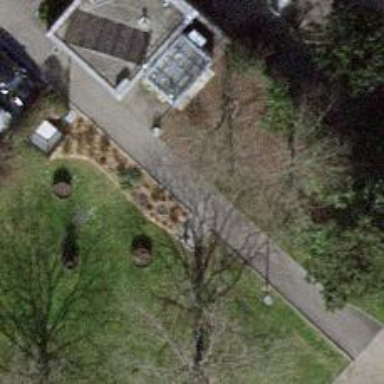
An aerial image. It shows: Drinking fountain for providing drinking water.